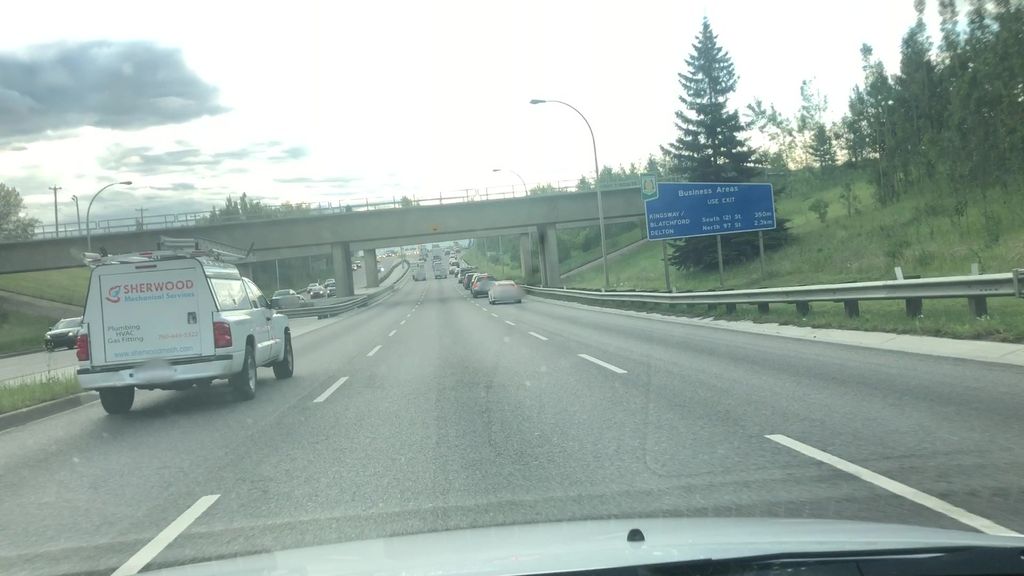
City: edmonton